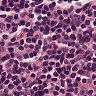
Metastatic tissue present: no